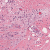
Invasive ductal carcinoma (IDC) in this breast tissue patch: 1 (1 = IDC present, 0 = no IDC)